Interaction volume radius: 10 \u00c5
Interaction volume height: 25 \u00c5
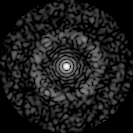
Disorder parameter: 0.8054